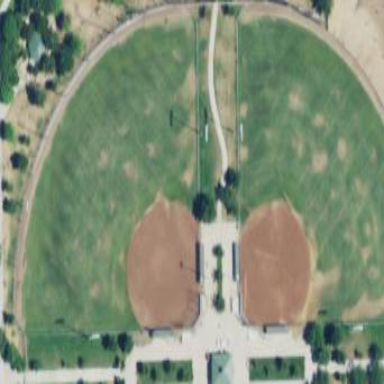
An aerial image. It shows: Baseball pitch for leisure land.